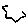
Label: hexagon